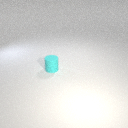
small cyan rubber cylinder